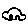
Label: car